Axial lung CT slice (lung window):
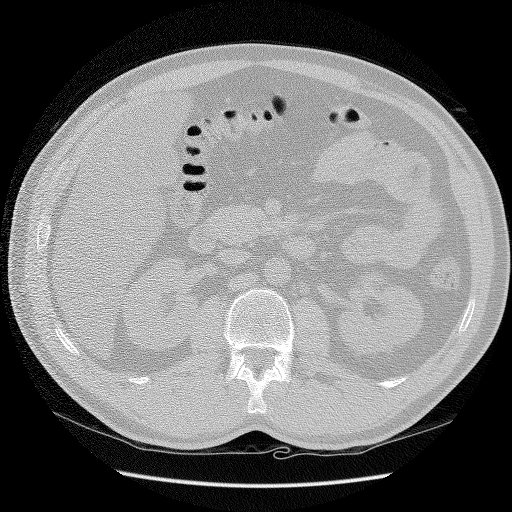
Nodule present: no